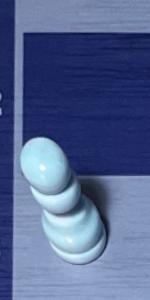
Label: Pawn_White